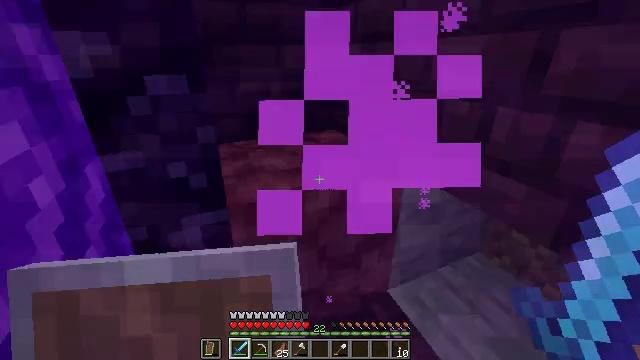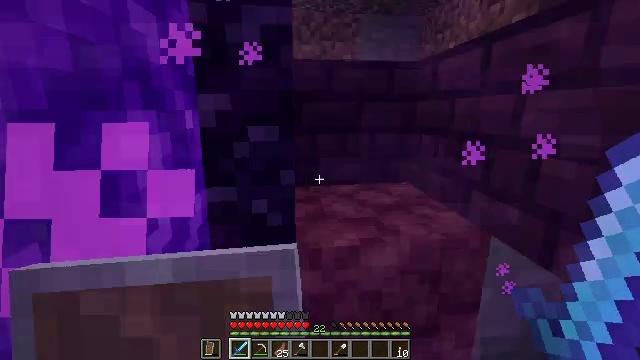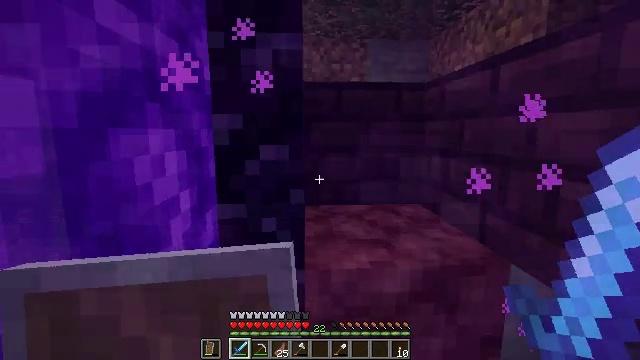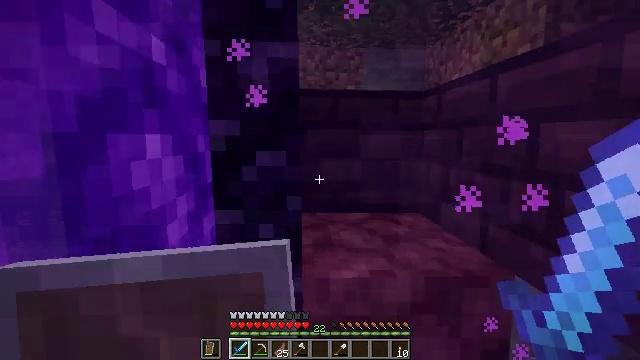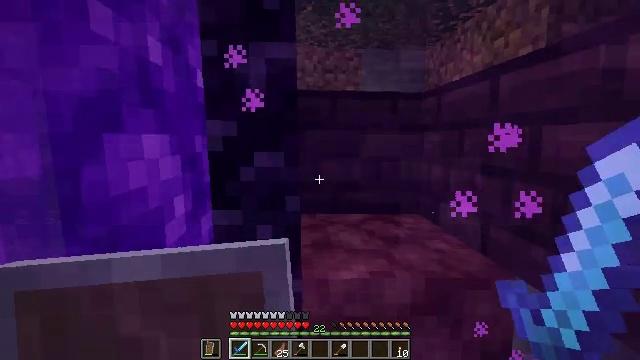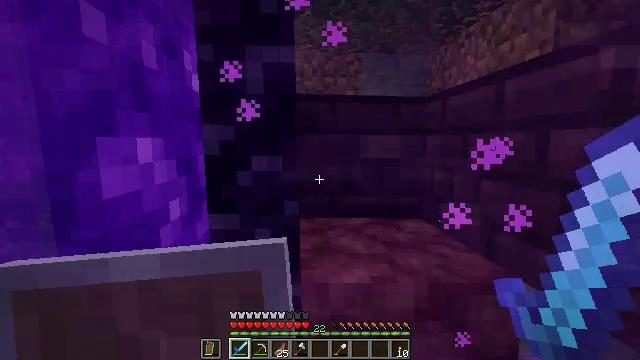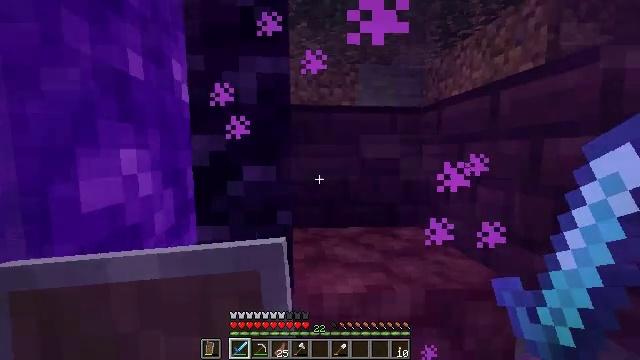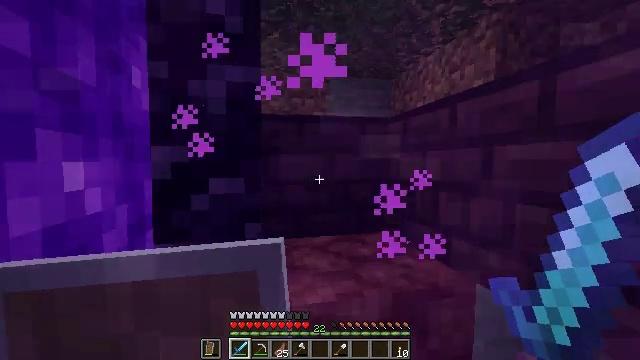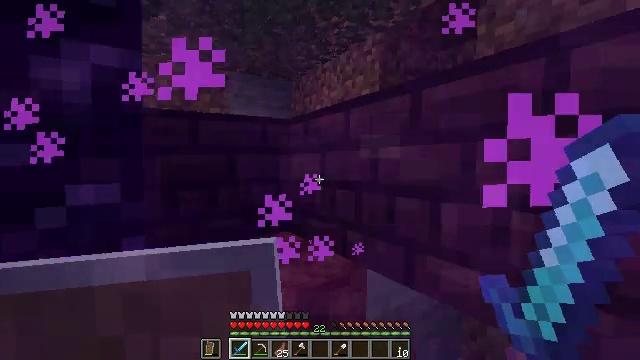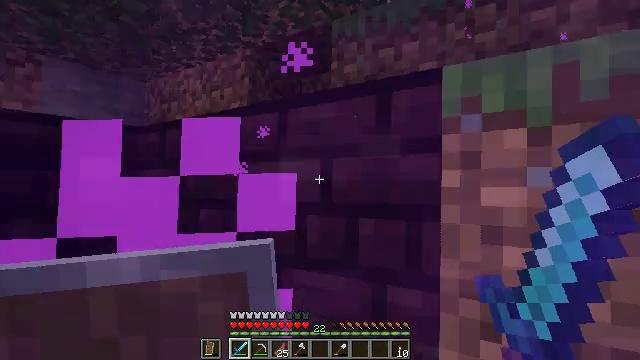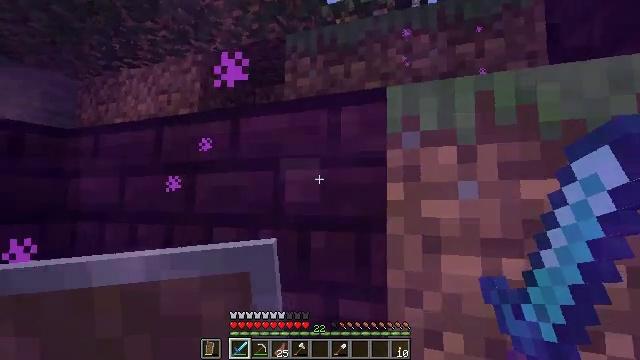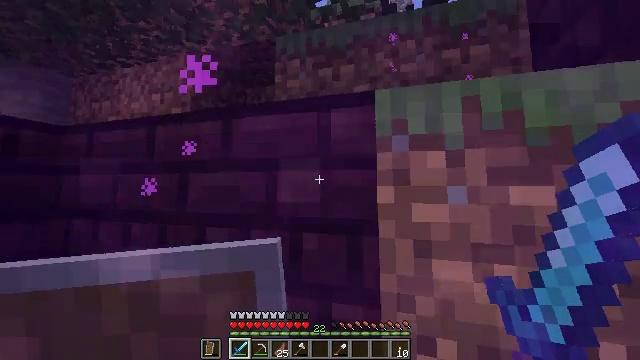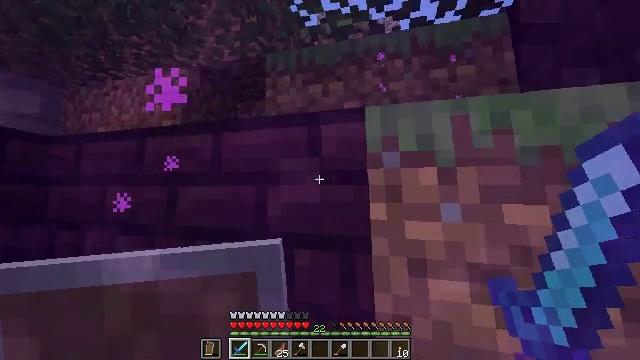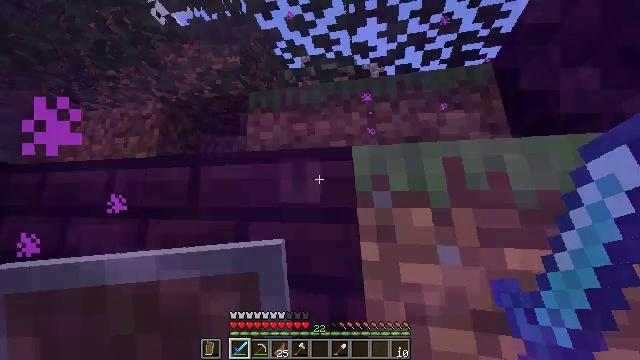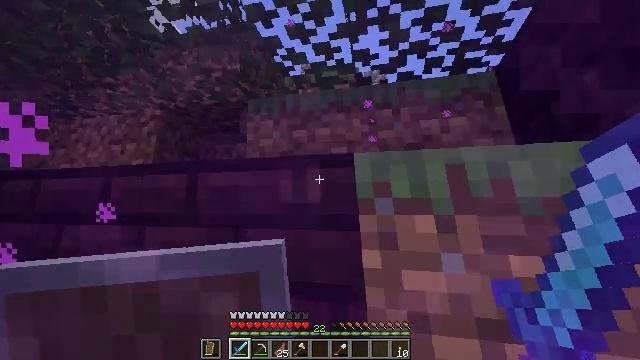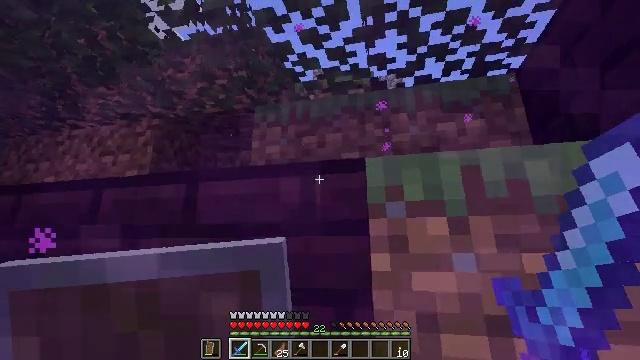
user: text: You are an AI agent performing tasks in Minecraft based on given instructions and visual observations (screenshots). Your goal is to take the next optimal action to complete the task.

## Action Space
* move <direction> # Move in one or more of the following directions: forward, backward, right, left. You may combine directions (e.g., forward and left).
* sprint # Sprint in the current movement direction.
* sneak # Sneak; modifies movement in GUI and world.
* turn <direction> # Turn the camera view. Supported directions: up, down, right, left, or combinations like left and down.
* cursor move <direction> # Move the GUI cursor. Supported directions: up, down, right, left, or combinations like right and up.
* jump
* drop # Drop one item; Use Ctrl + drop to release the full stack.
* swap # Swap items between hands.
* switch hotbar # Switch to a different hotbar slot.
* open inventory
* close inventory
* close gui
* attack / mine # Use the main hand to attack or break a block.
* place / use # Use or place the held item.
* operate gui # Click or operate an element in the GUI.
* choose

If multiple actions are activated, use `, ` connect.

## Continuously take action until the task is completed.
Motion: motion action
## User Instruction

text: Harvest nether wart blocks for resources.
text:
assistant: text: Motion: turn left and up
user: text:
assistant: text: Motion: turn left and up
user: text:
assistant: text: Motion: turn up
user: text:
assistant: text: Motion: no_op
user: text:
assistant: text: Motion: no_op
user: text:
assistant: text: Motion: turn right and up
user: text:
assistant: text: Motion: turn right and up
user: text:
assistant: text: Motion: turn right
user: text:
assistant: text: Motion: turn right and up
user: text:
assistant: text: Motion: turn right and up
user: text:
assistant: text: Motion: turn right
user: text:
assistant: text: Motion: turn right and up
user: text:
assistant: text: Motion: turn right and up
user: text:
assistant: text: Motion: turn up
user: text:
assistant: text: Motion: no_op
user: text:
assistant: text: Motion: no_op
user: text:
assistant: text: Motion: turn up
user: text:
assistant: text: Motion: turn left and up
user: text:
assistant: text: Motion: turn left and up
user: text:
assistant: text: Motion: no_op
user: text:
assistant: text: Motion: no_op
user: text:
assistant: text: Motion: no_op
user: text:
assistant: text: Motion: no_op
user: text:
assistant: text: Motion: no_op
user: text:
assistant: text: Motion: no_op
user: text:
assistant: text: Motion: no_op
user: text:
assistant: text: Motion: no_op
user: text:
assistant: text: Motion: no_op
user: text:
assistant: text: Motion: no_op
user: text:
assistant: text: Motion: no_op